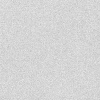
Atmospheric dust classification: dusty